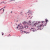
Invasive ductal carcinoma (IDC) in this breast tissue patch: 0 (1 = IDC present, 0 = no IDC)